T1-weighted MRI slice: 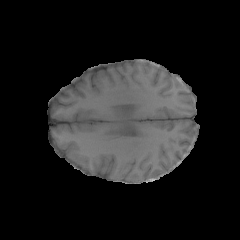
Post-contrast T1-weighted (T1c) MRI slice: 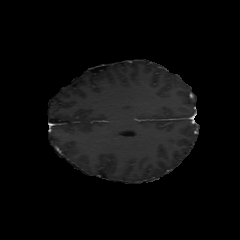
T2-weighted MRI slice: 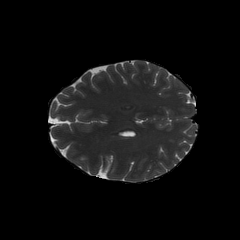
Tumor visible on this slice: no